Chest X-ray:
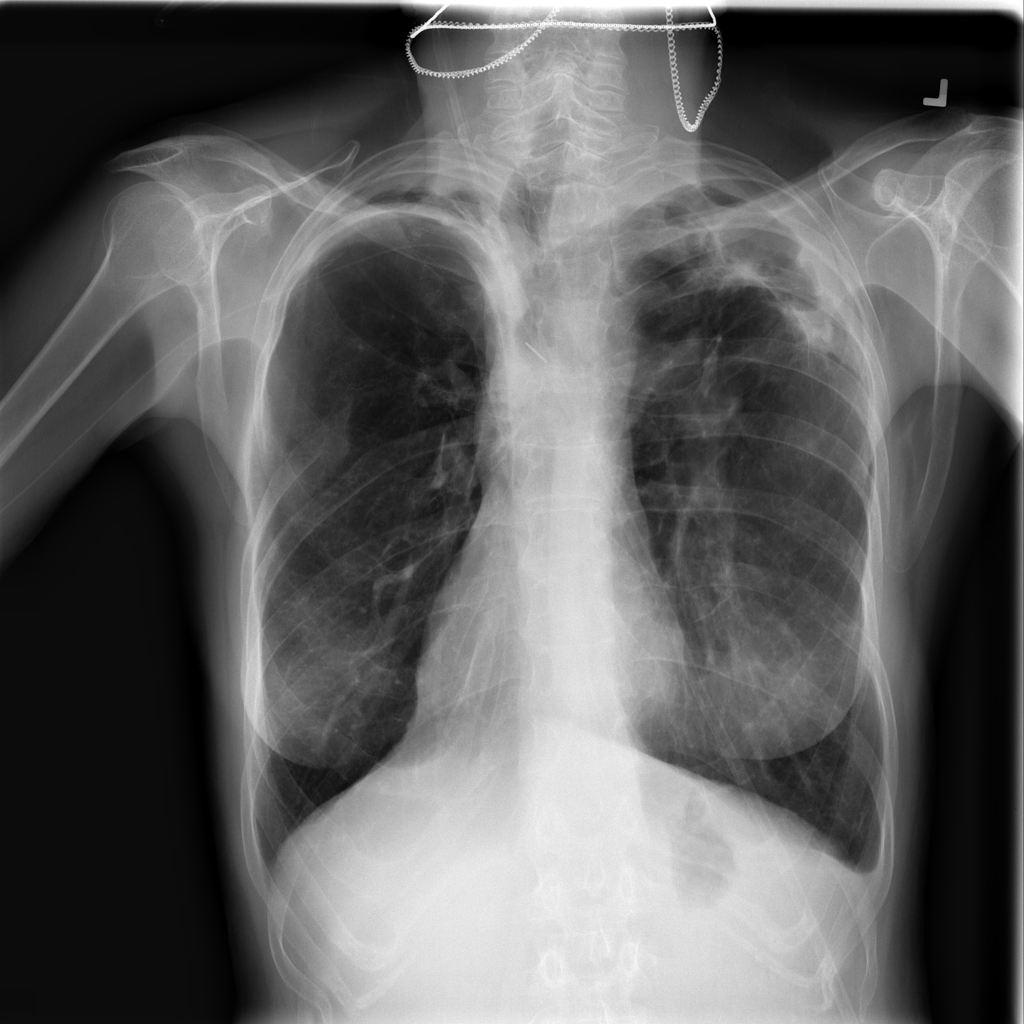
Findings: Fibrosis, Pleural Thickening, Consolidation, Fracture, Emphysema
No abnormal finding: no